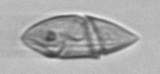
Label: Gyrodinium